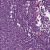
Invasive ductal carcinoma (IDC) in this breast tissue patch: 1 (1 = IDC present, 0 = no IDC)